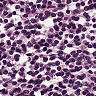
Metastatic tissue present: no